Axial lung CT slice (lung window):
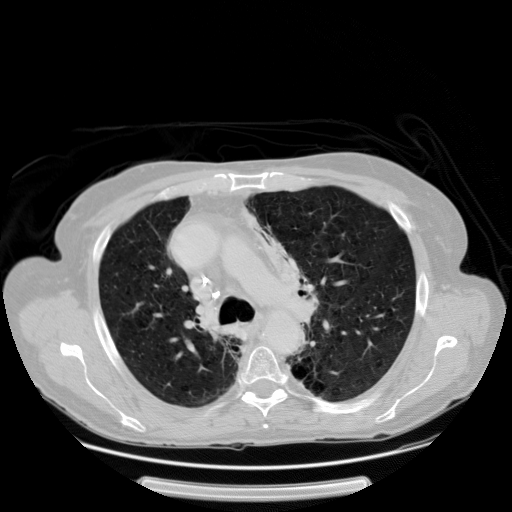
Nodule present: no